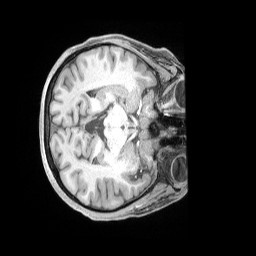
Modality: T1w
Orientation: axial
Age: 38
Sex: female
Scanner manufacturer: siemens
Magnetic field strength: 3 T
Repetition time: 2 s
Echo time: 0.00211 s